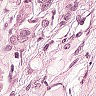
Metastatic tissue present: yes